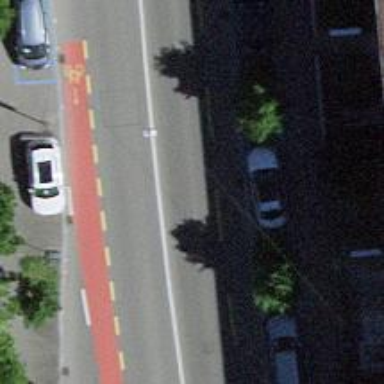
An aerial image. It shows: Primary highway with asphalt surface and lanes for cycling on both sides.